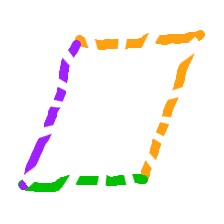
Shape: parallelogram